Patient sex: M
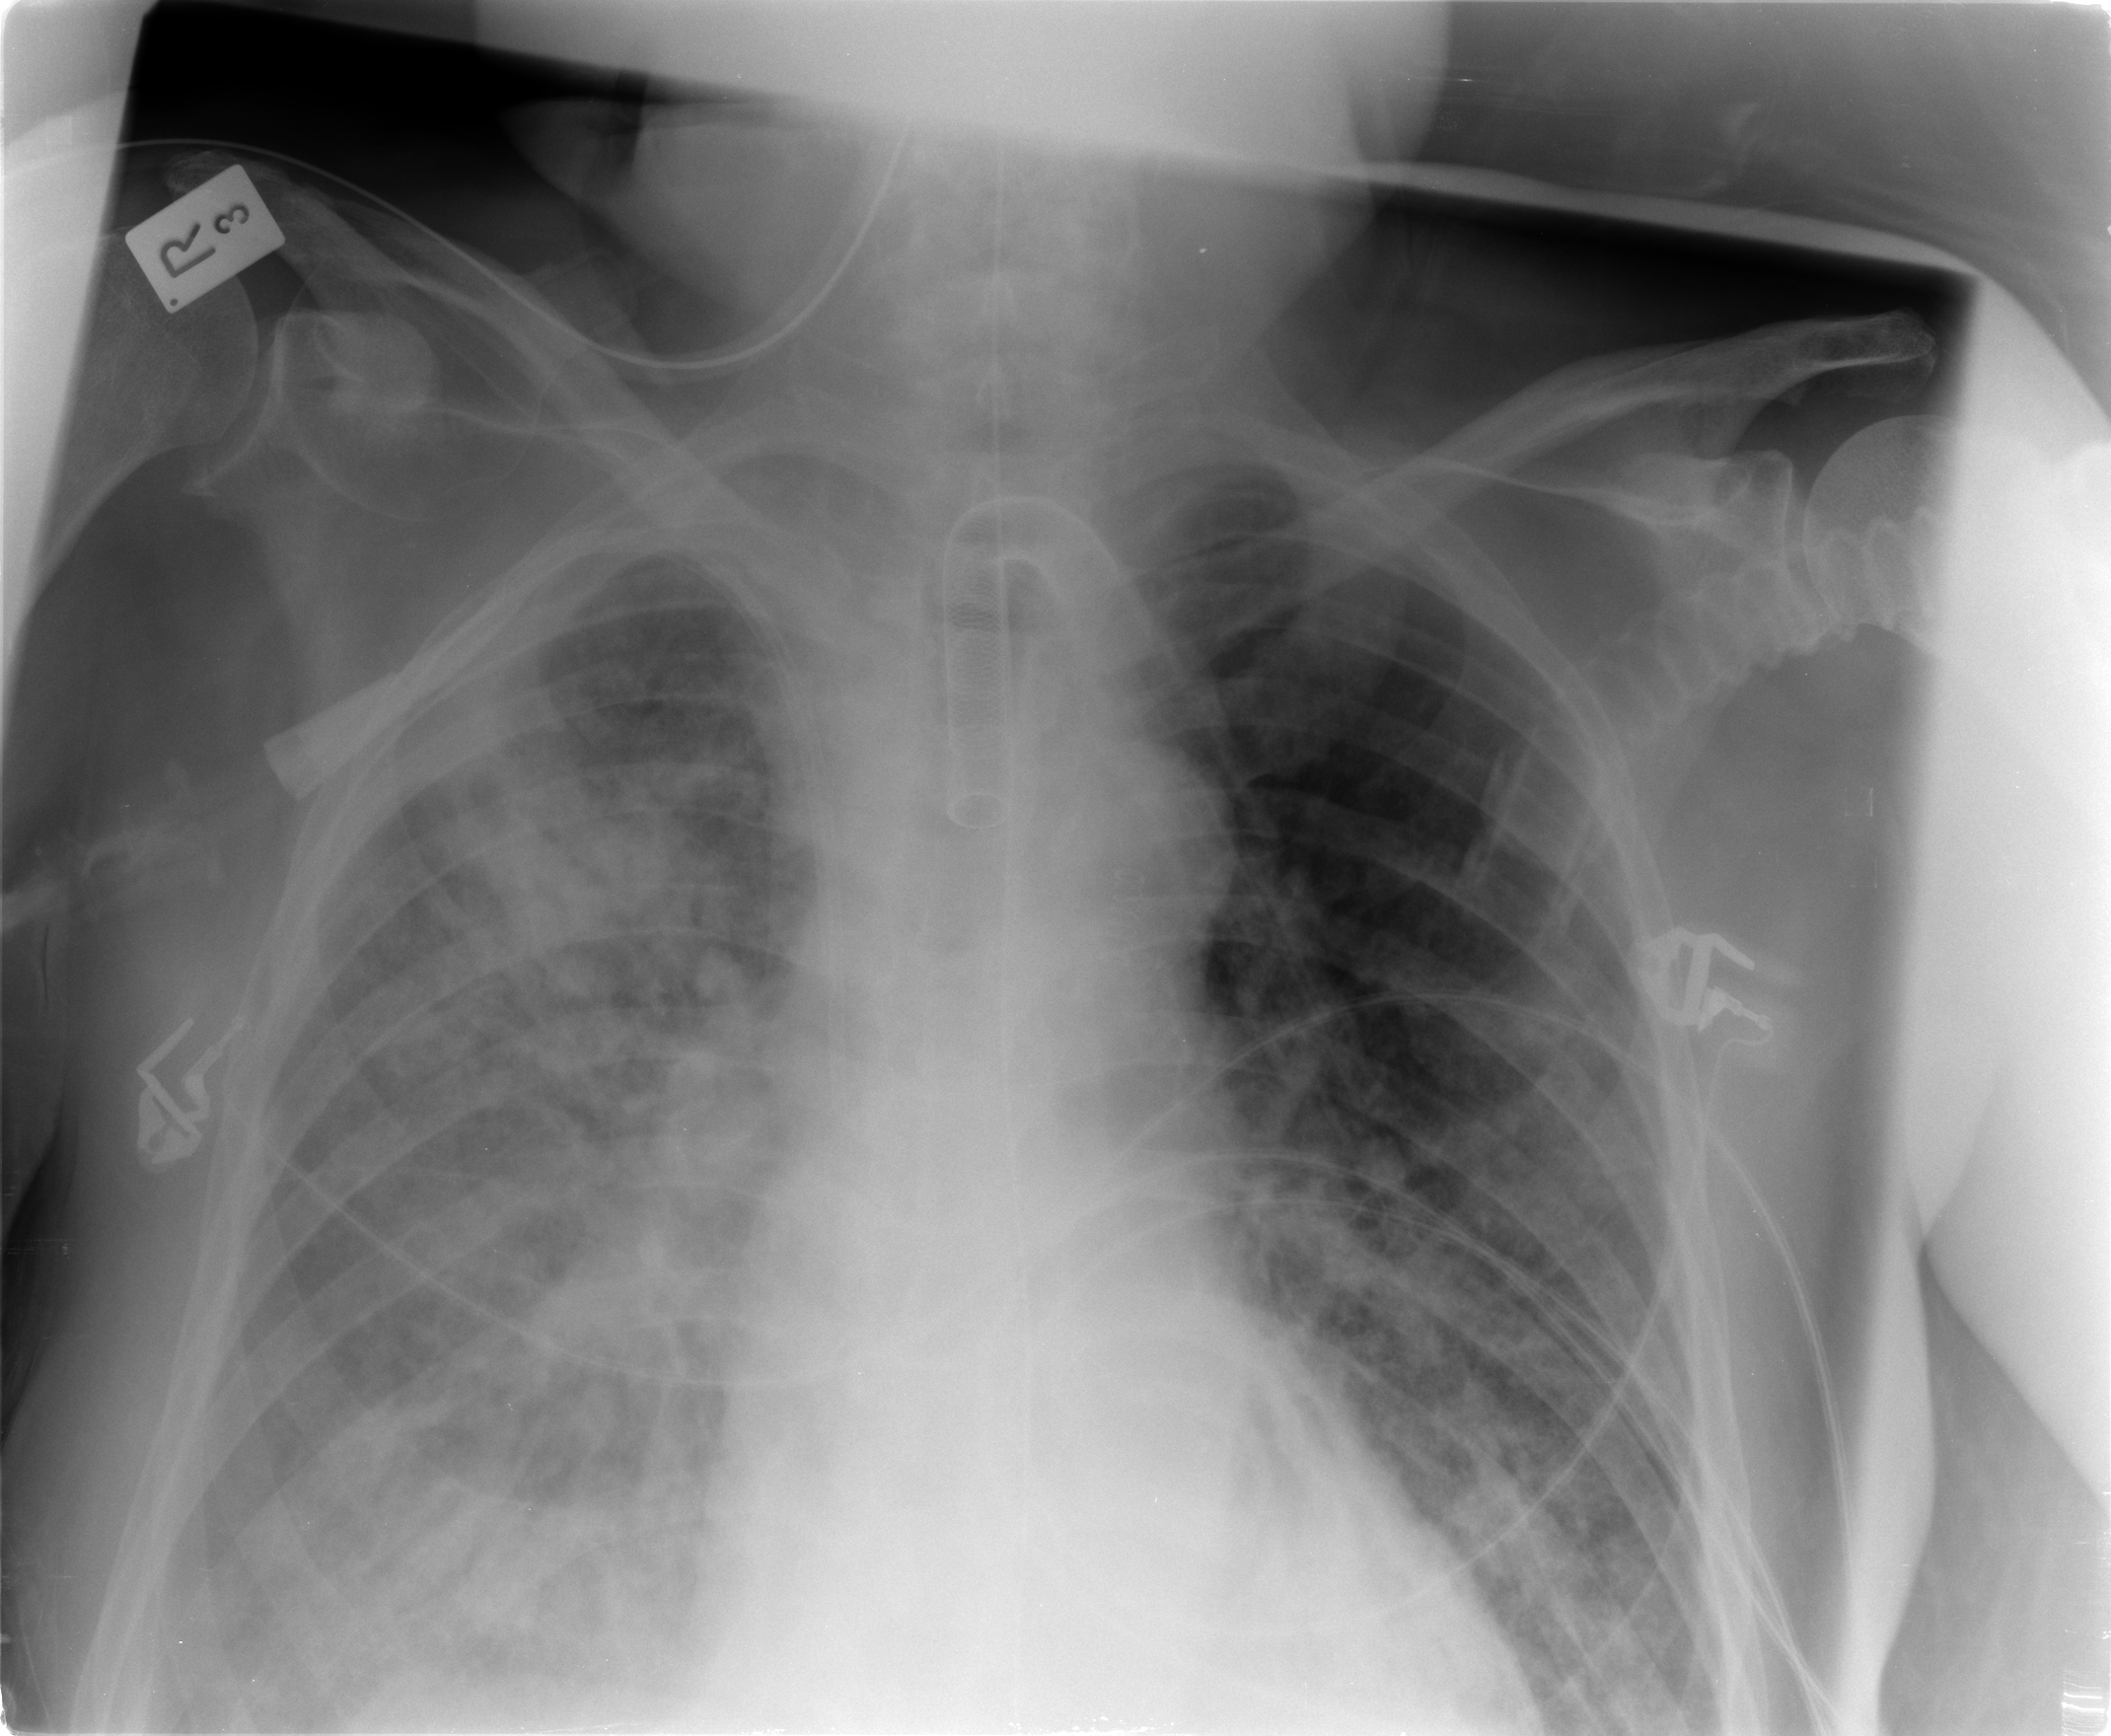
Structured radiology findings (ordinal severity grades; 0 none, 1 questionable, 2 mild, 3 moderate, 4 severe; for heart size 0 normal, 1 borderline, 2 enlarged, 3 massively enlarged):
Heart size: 1
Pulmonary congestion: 2
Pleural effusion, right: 2
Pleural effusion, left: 1
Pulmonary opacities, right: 4
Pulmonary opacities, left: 2
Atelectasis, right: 3
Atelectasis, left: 2